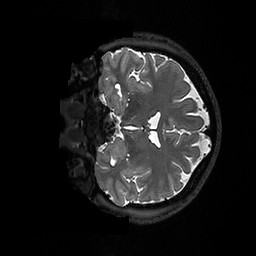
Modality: T2w
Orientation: coronal
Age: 36
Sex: female
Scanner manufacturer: ge
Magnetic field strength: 3 T
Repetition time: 3.202 s
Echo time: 0.06602 s